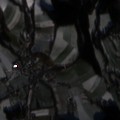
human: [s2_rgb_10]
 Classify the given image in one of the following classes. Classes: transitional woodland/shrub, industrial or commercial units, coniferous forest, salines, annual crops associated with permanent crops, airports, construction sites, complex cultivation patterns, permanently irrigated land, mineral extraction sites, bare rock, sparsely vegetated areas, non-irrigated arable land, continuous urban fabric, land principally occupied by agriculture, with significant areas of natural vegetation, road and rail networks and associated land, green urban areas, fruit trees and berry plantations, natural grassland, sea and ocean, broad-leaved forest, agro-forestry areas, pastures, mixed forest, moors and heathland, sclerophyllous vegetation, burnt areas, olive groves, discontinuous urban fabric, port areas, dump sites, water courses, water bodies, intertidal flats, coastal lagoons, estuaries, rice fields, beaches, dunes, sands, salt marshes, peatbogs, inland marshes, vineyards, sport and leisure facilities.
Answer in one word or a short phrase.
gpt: discontinuous urban fabric, complex cultivation patterns, land principally occupied by agriculture, with significant areas of natural vegetation, mixed forest